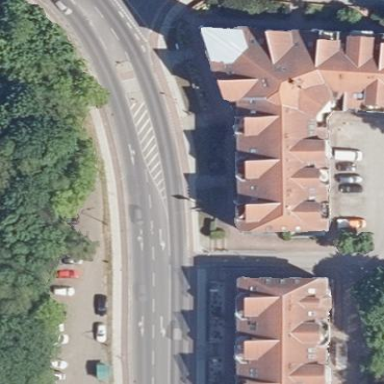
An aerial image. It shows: Image showing building with apartments.